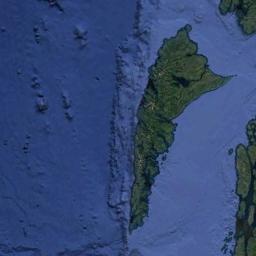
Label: island